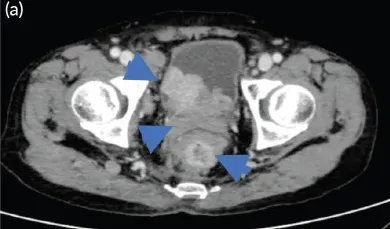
Representative axial cut images of the abdominopelvic CT scan with oral, rectal and intravenous contrast. (a):. The prostate gland is enlarged and converted to a heterogenous mass 6.8 x 5.2 x 5.4 cm in size and a volume of 99.3 cc with intravesical extension and cannot be separated from a rectal mass (blue arrows).
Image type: radiology (ct)